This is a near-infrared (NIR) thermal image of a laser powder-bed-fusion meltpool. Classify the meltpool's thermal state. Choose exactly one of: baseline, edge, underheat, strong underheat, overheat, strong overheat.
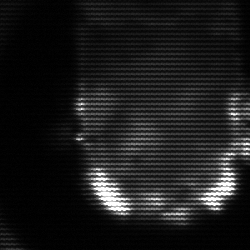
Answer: baseline